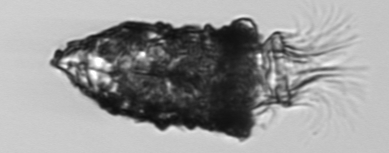
Label: Tintinnopsis